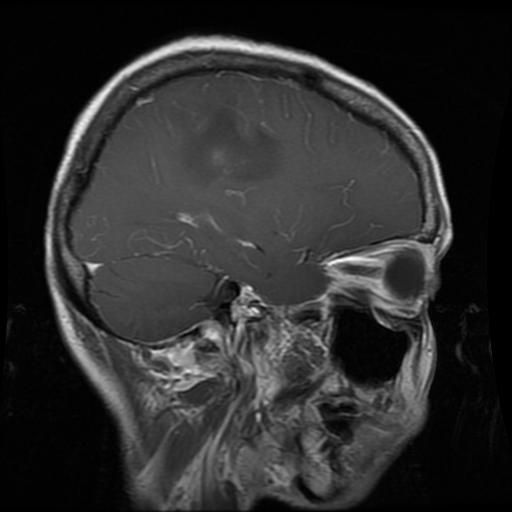
Label: glioma